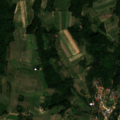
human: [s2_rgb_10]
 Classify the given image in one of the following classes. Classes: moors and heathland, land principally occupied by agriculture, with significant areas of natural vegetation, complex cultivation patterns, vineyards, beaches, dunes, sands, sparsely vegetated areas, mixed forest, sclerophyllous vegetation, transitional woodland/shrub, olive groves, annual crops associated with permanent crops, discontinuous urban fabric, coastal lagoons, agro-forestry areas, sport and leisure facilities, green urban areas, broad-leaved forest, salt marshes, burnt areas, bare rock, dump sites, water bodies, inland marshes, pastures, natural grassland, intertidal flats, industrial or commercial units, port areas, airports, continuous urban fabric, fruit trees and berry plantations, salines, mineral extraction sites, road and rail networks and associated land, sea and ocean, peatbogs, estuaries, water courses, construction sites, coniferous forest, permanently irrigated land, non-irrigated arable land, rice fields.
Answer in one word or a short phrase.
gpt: pastures, complex cultivation patterns, broad-leaved forest, transitional woodland/shrub